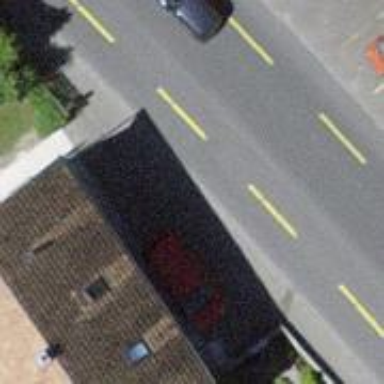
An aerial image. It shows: Paved primary highway with designated cycle lane.